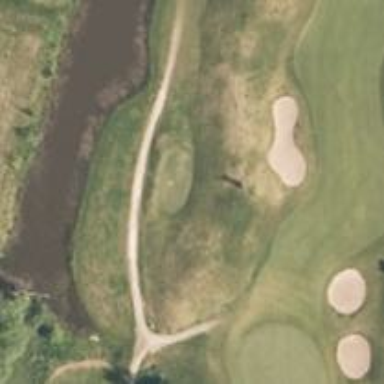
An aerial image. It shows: Pathway for golfing.